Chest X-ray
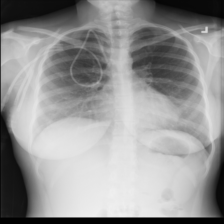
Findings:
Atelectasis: negative
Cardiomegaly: negative
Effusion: negative
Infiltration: negative
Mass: negative
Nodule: negative
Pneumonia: negative
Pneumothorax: negative
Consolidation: negative
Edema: negative
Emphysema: negative
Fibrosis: negative
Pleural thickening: negative
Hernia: negative